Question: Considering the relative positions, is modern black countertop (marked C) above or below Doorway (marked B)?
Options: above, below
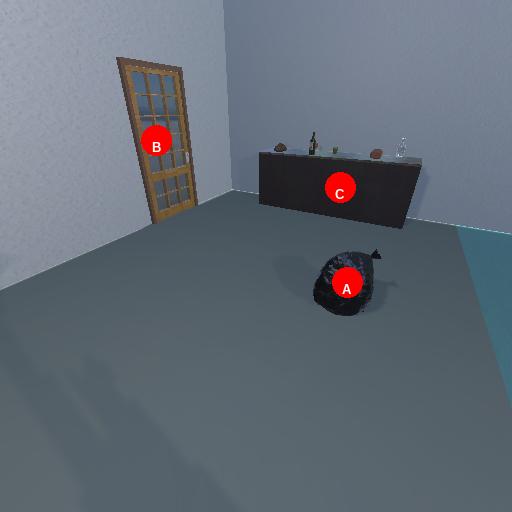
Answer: above